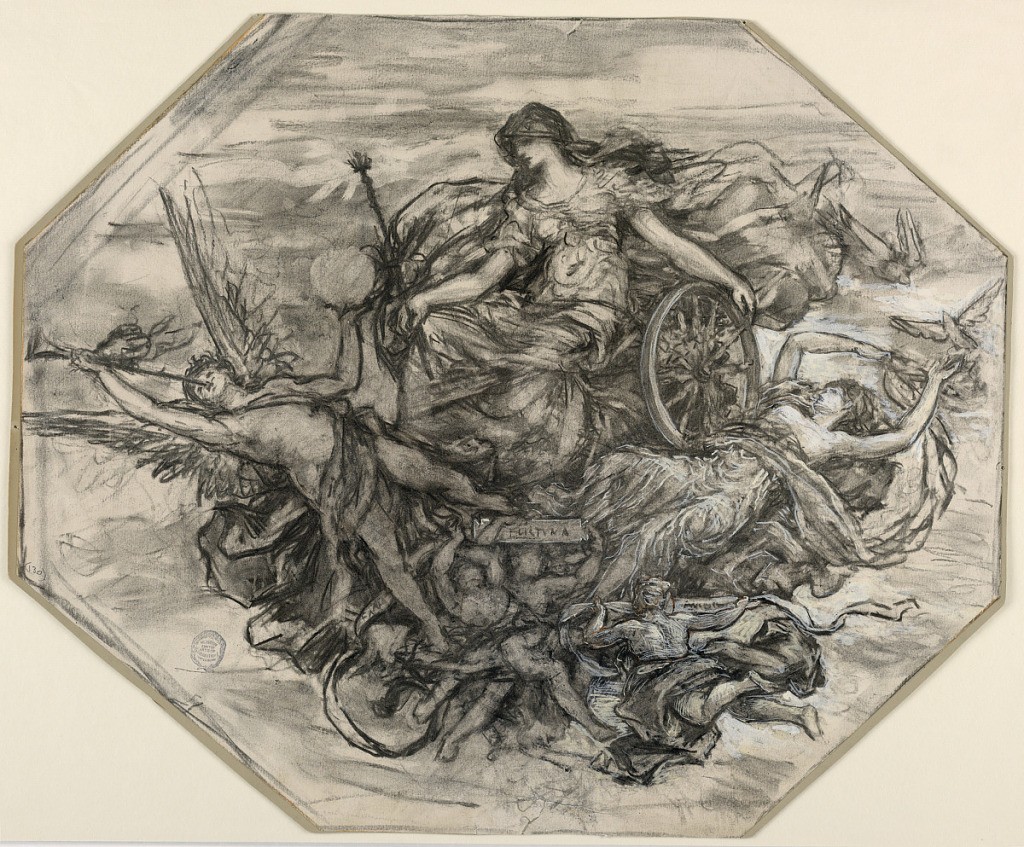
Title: Fortuna
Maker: Francis Augustus Lathrop, American, 1849–1909
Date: ca. 1895
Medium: Charcoal, red chalk, brush and white gouache on paper, laid down on grey board
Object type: Drawing
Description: Octagonal composition. The goddess Fortuna rests her left hand on a wheel. An angel heralds her at left. Putti and other figures below.